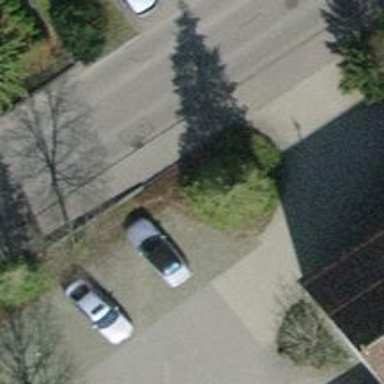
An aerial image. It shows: Urban tree with needle-leaved evergreen foliage.